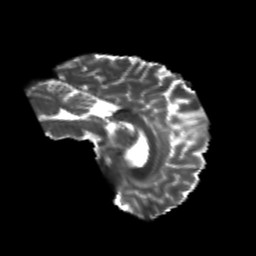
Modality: T2w
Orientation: sagittal
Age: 23
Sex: male
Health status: healthy
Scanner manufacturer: philips
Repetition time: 7.39 s
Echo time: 0.08599 s